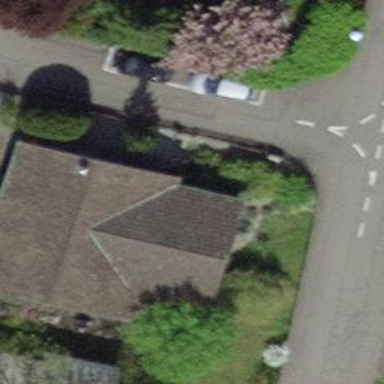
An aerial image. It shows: Simple and straightforward house.